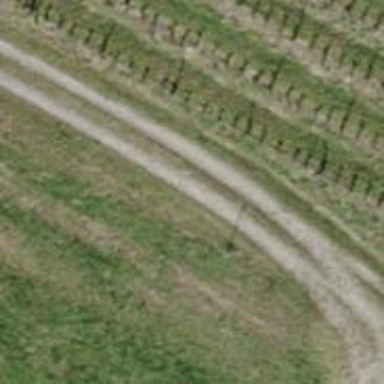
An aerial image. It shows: Gravel track with grade2 quality.